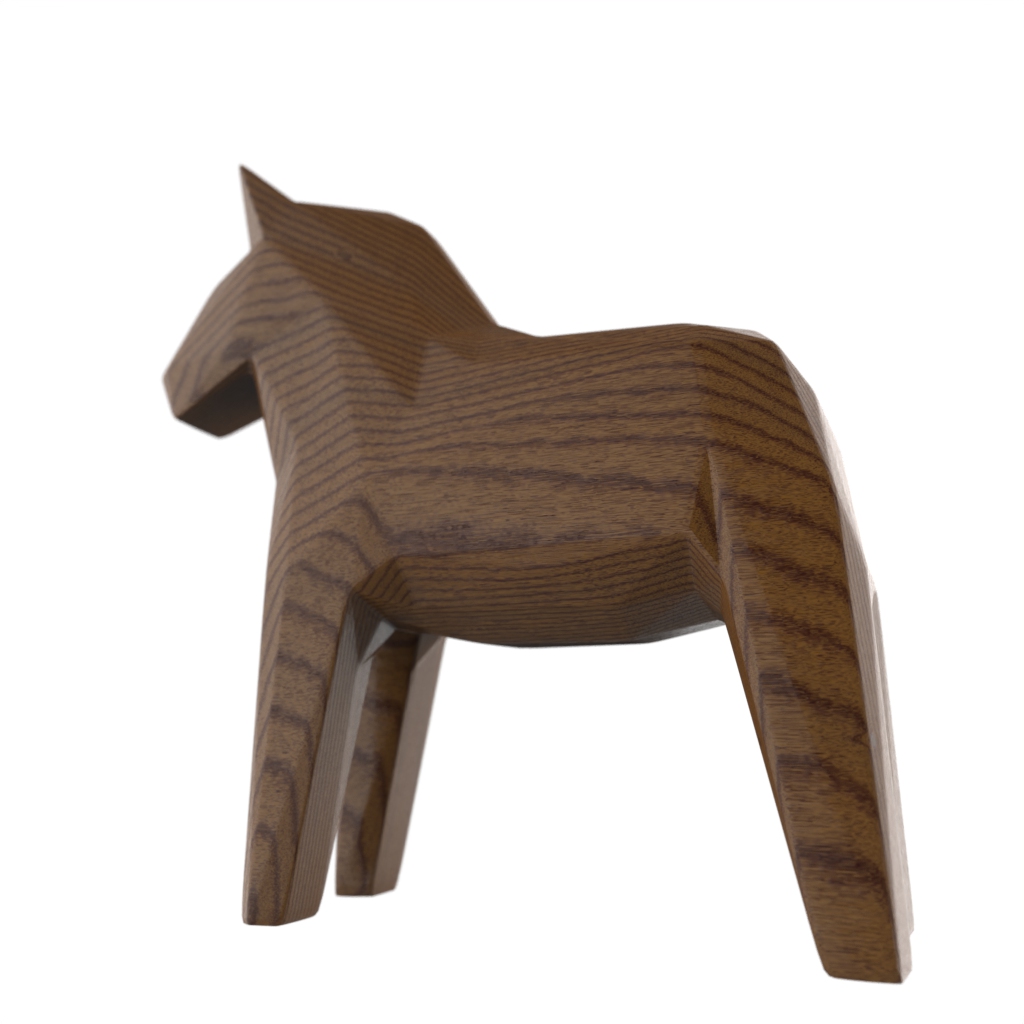
A high quality rendering of a dalahest_oak dalecarlian horse figurine made of varnished dark oak standing on a white surface in an a white studio with artificial white studio lighting,medium shot fromlow-angleleft rear side , 35 mm, f 8